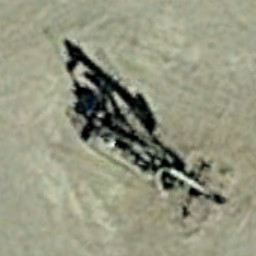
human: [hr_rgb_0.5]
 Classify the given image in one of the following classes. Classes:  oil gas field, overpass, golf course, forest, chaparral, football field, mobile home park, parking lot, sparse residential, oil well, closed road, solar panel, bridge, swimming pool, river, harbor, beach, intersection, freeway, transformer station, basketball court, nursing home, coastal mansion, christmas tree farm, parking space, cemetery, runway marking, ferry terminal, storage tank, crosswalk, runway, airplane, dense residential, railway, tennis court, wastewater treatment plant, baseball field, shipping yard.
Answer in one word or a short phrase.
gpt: oil well